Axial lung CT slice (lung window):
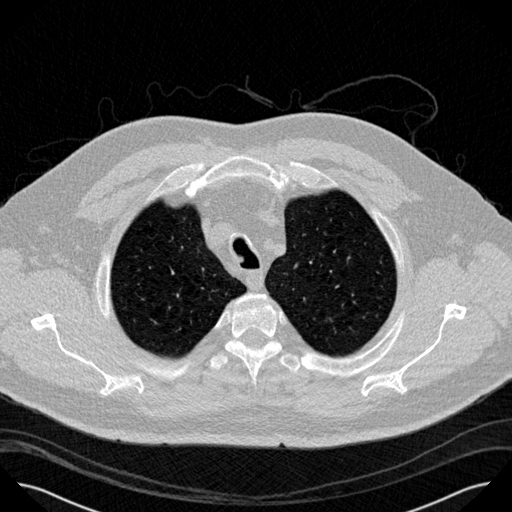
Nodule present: no